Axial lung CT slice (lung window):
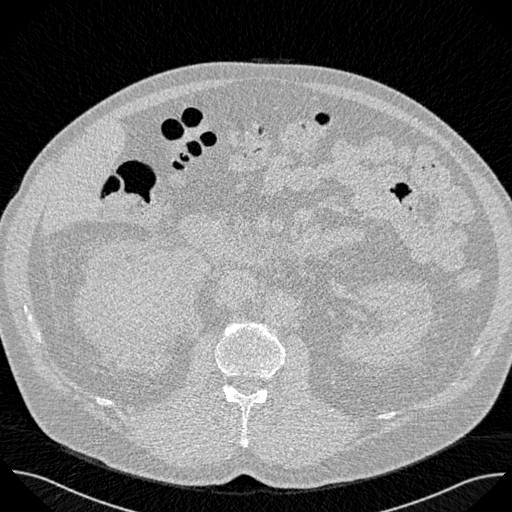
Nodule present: no